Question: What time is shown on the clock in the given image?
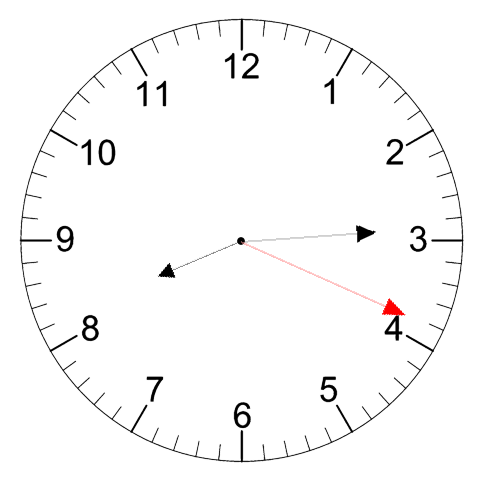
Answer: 08:14:19